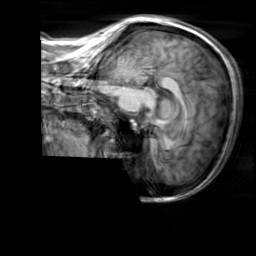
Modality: T1w
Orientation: sagittal
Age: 31
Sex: female
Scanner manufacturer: siemens
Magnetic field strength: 3 T
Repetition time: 2.3 s
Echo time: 0.00303 s